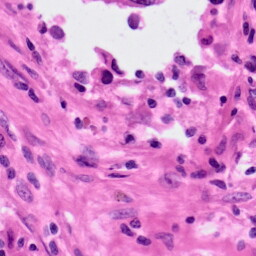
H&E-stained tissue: Lung